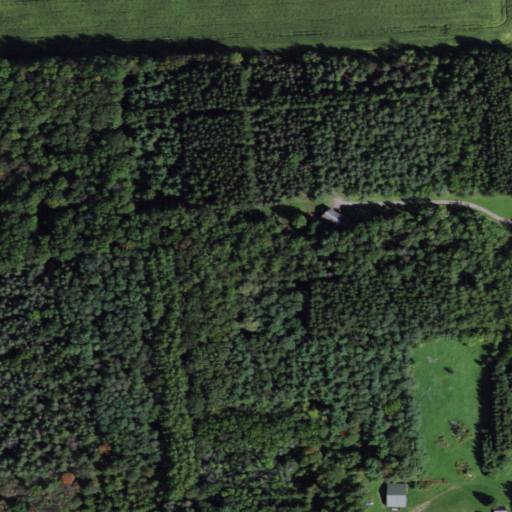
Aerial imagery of mountain in New York named Stockham Hill containing evergreen forest, deciduous forest, cultivated crops, mixed forest, shrub, open development, and low intensity development